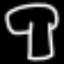
Label: mushroom